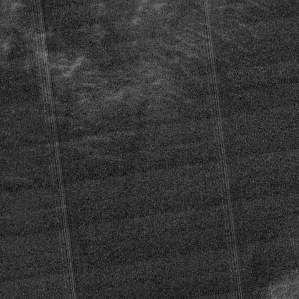
Label: frost